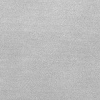
Atmospheric dust classification: dusty